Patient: sex M, age 65
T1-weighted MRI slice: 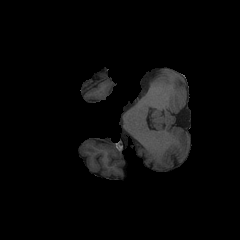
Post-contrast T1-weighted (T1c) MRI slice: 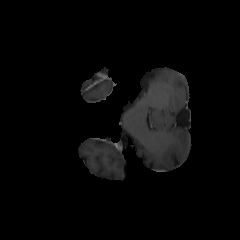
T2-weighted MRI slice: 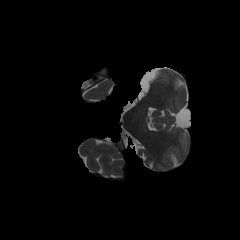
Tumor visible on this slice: no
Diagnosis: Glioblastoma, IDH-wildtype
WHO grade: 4